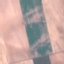
Label: AnnualCrop